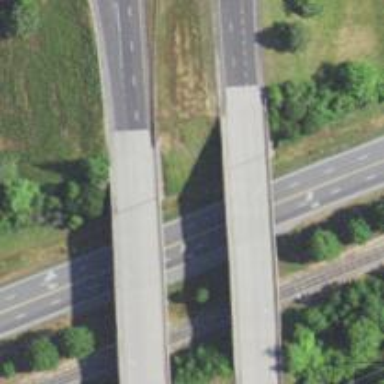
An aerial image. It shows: Motorway.